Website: bh-photo
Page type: account-selection
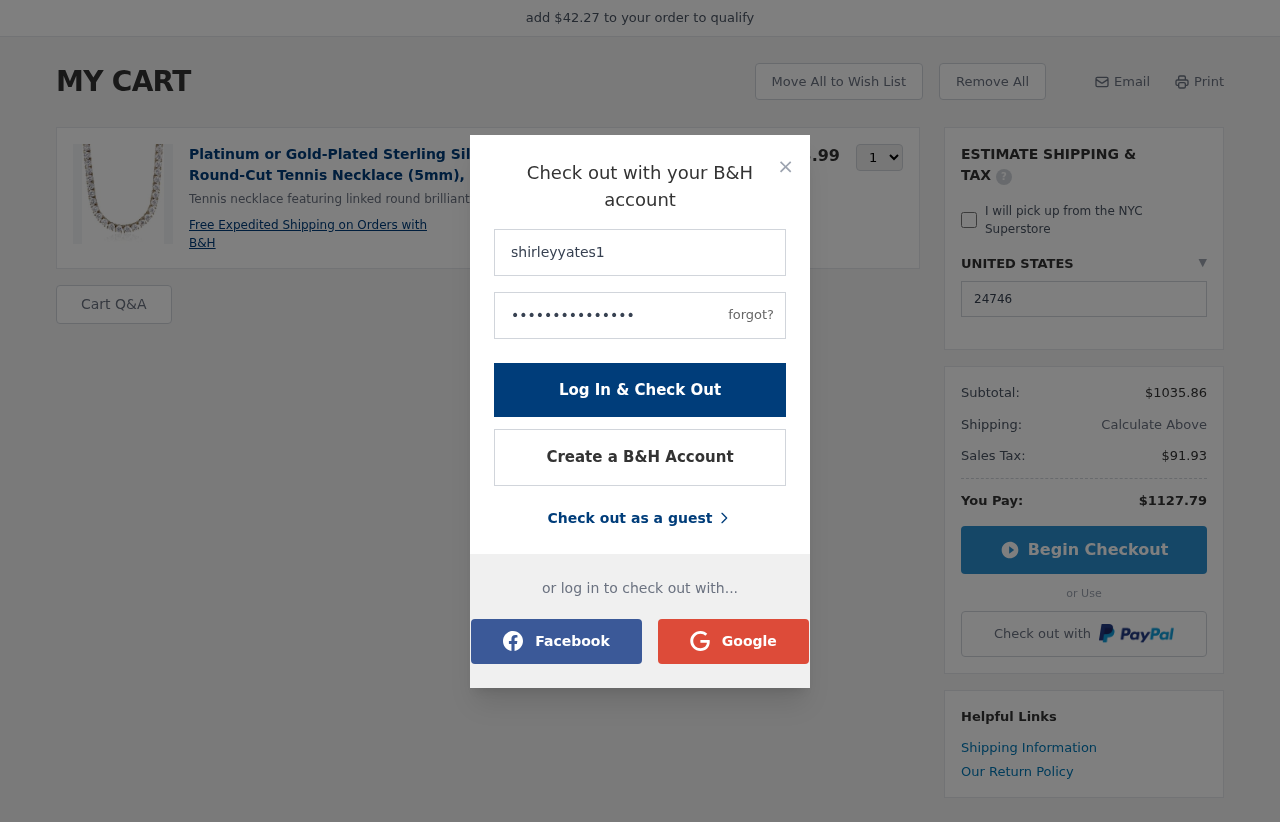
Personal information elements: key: PII_COUNTRY
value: UNITED STATES
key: PII_LOGIN_USERNAME
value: shirleyyates1
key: PII_POSTCODE
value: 24746
Product elements: key: PRODUCT1_DESC
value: Tennis necklace featuring linked round brilliant cut Swarovski zirconia
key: PRODUCT1_NAME
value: Platinum or Gold-Plated Sterling Silver Swarovski Zirconia Round-Cut Tennis Necklace (5mm), 17"
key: PRODUCT1_PRICE
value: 73.99
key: PRODUCT1_QUANTITY
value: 1
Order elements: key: ORDER_SUBTOTAL
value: $1035.86
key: ORDER_TAX
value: $91.93
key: ORDER_TOTAL
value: $1127.79
Other elements: key: AMOUNT_TO_QUALIFY
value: $42.27